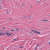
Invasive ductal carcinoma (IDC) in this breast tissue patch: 1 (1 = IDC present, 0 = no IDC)